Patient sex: M
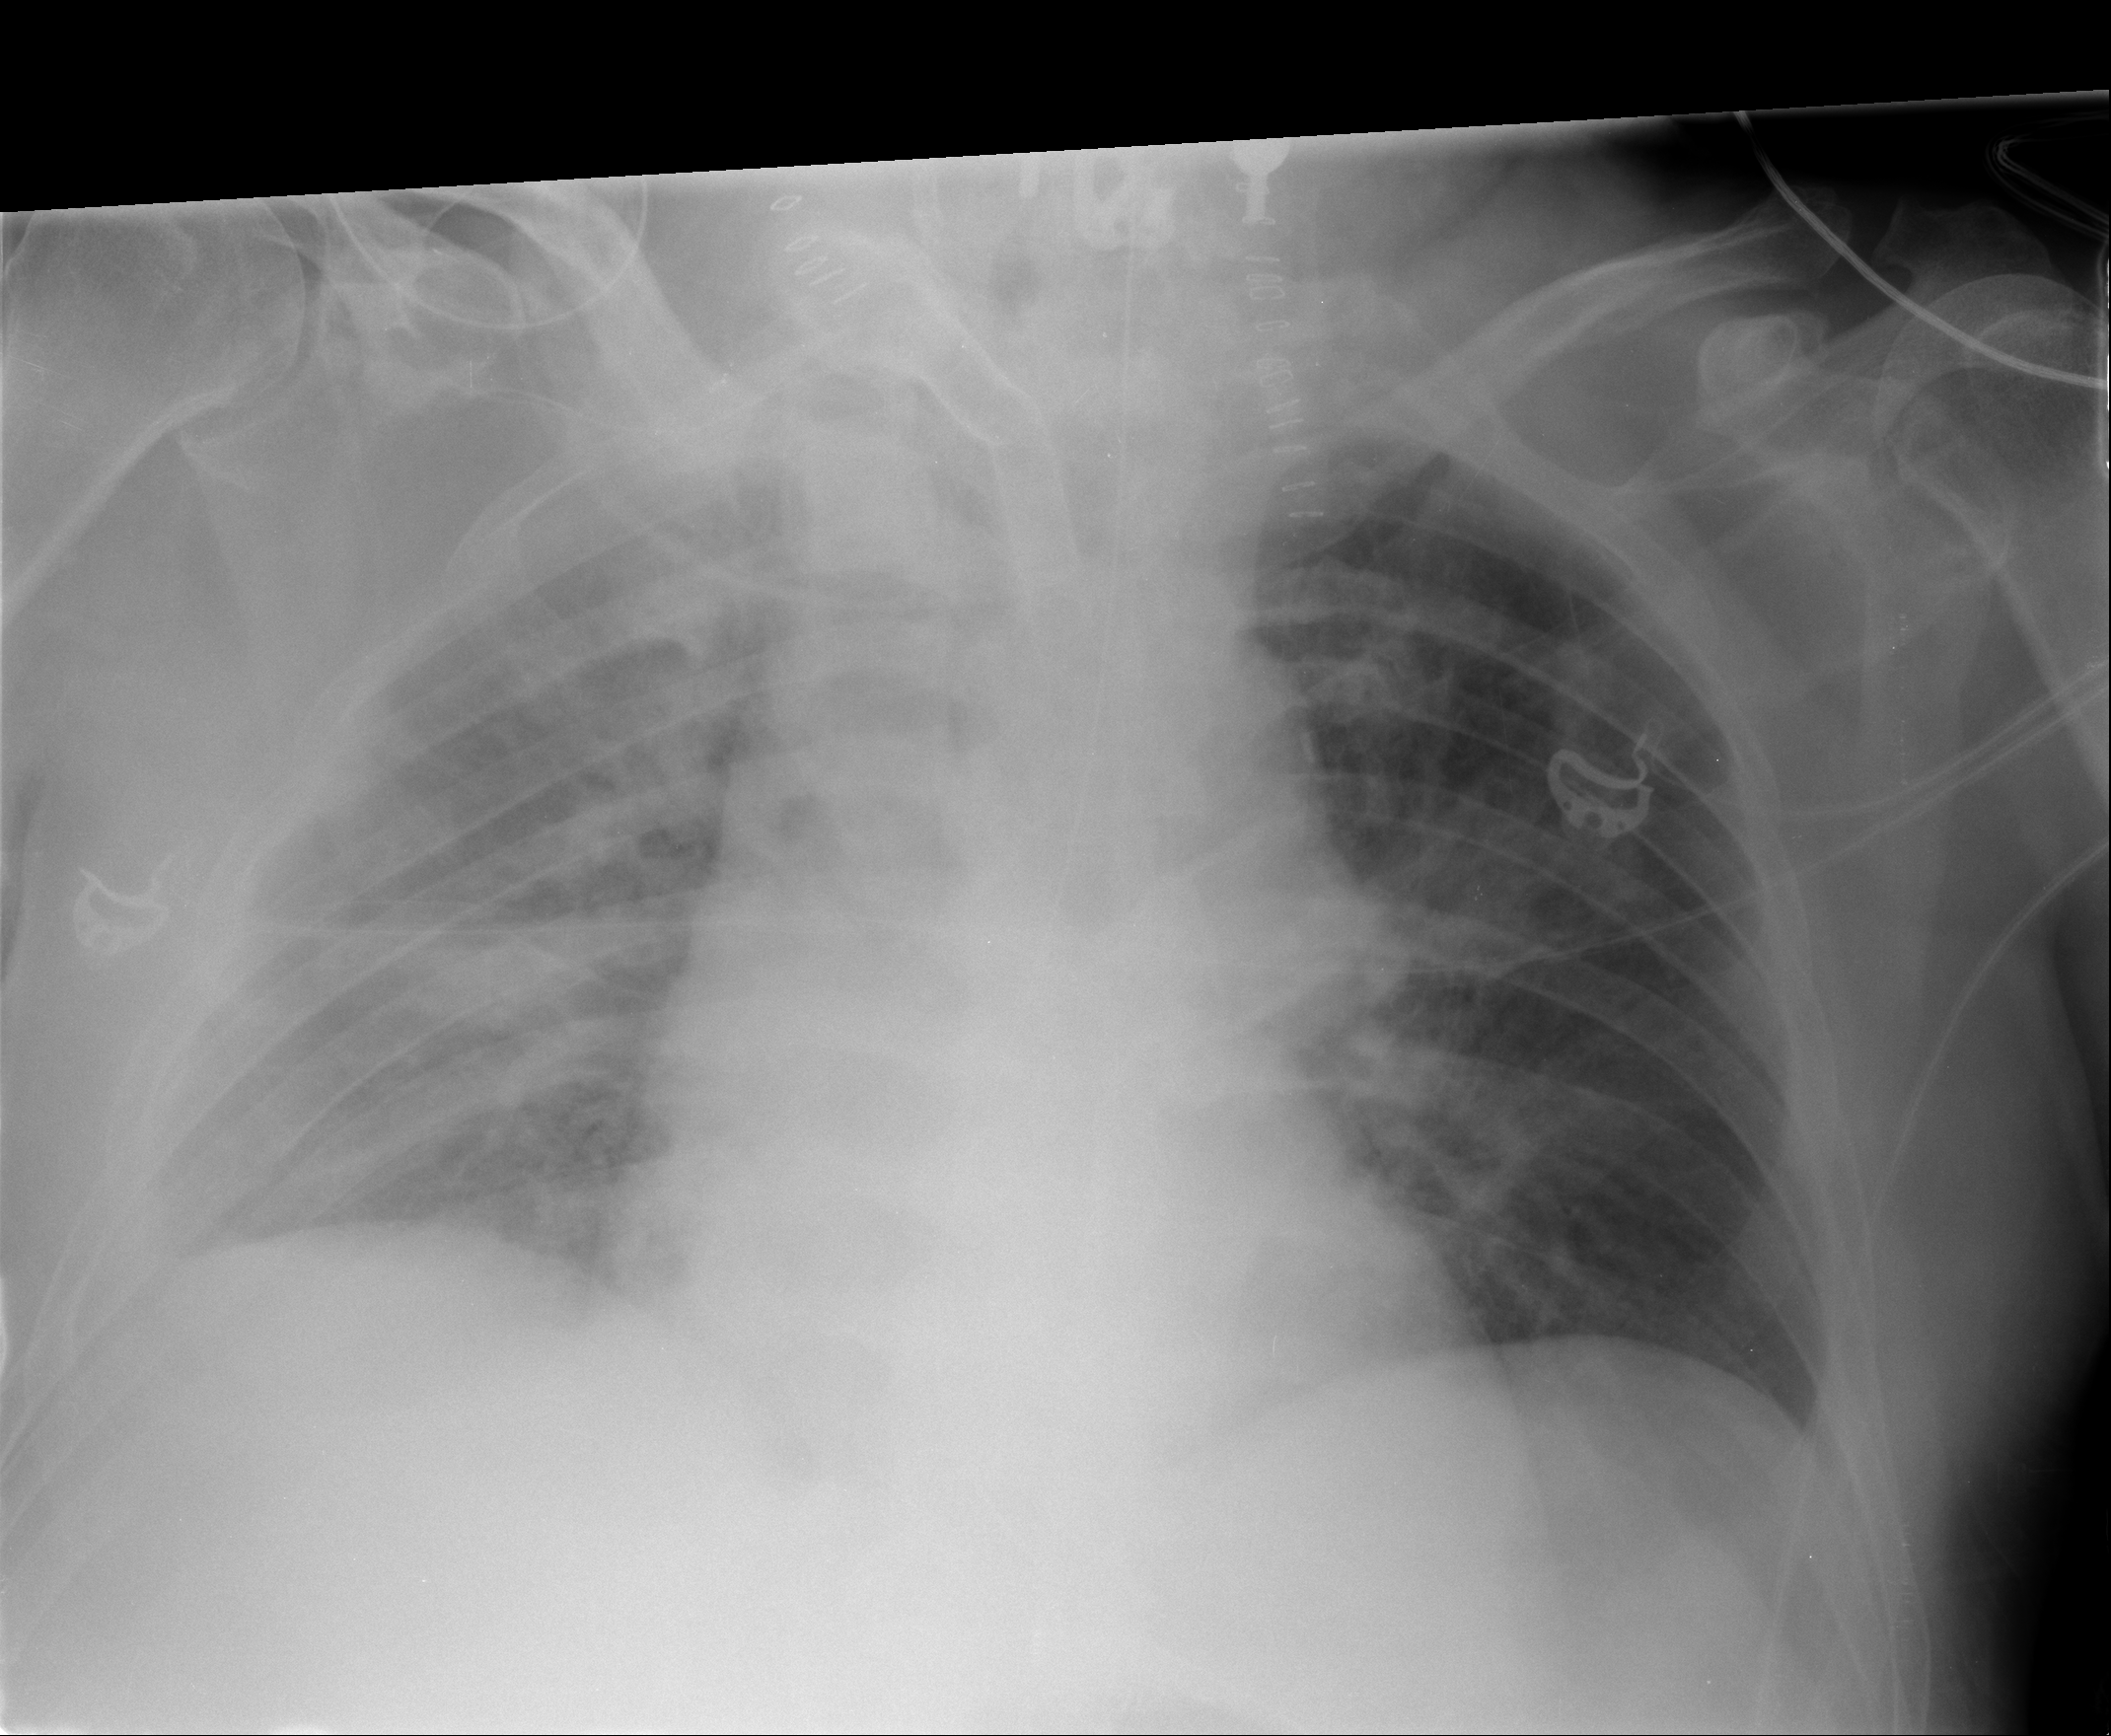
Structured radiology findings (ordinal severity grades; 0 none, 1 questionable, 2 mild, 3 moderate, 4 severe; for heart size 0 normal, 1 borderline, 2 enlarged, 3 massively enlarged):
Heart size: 0
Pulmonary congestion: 2
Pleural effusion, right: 3
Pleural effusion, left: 2
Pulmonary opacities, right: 3
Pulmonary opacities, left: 2
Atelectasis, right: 3
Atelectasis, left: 2